Field crop: maize
Growth stage: 2
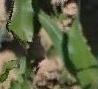
Species: maize